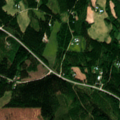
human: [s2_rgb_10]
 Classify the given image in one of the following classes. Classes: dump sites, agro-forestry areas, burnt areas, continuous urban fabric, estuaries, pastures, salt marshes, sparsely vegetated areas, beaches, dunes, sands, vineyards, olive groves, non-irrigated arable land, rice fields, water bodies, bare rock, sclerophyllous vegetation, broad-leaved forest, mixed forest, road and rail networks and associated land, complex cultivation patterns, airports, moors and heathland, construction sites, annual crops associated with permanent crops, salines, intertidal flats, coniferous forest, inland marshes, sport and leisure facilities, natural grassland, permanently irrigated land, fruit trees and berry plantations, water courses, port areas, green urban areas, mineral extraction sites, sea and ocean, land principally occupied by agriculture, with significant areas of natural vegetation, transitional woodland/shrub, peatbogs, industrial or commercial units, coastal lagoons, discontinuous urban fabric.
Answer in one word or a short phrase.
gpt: broad-leaved forest, coniferous forest, mixed forest